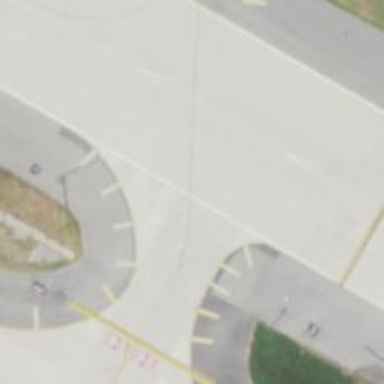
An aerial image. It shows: View of taxiway at the airport.